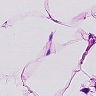
Metastatic tissue present: no